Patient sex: M
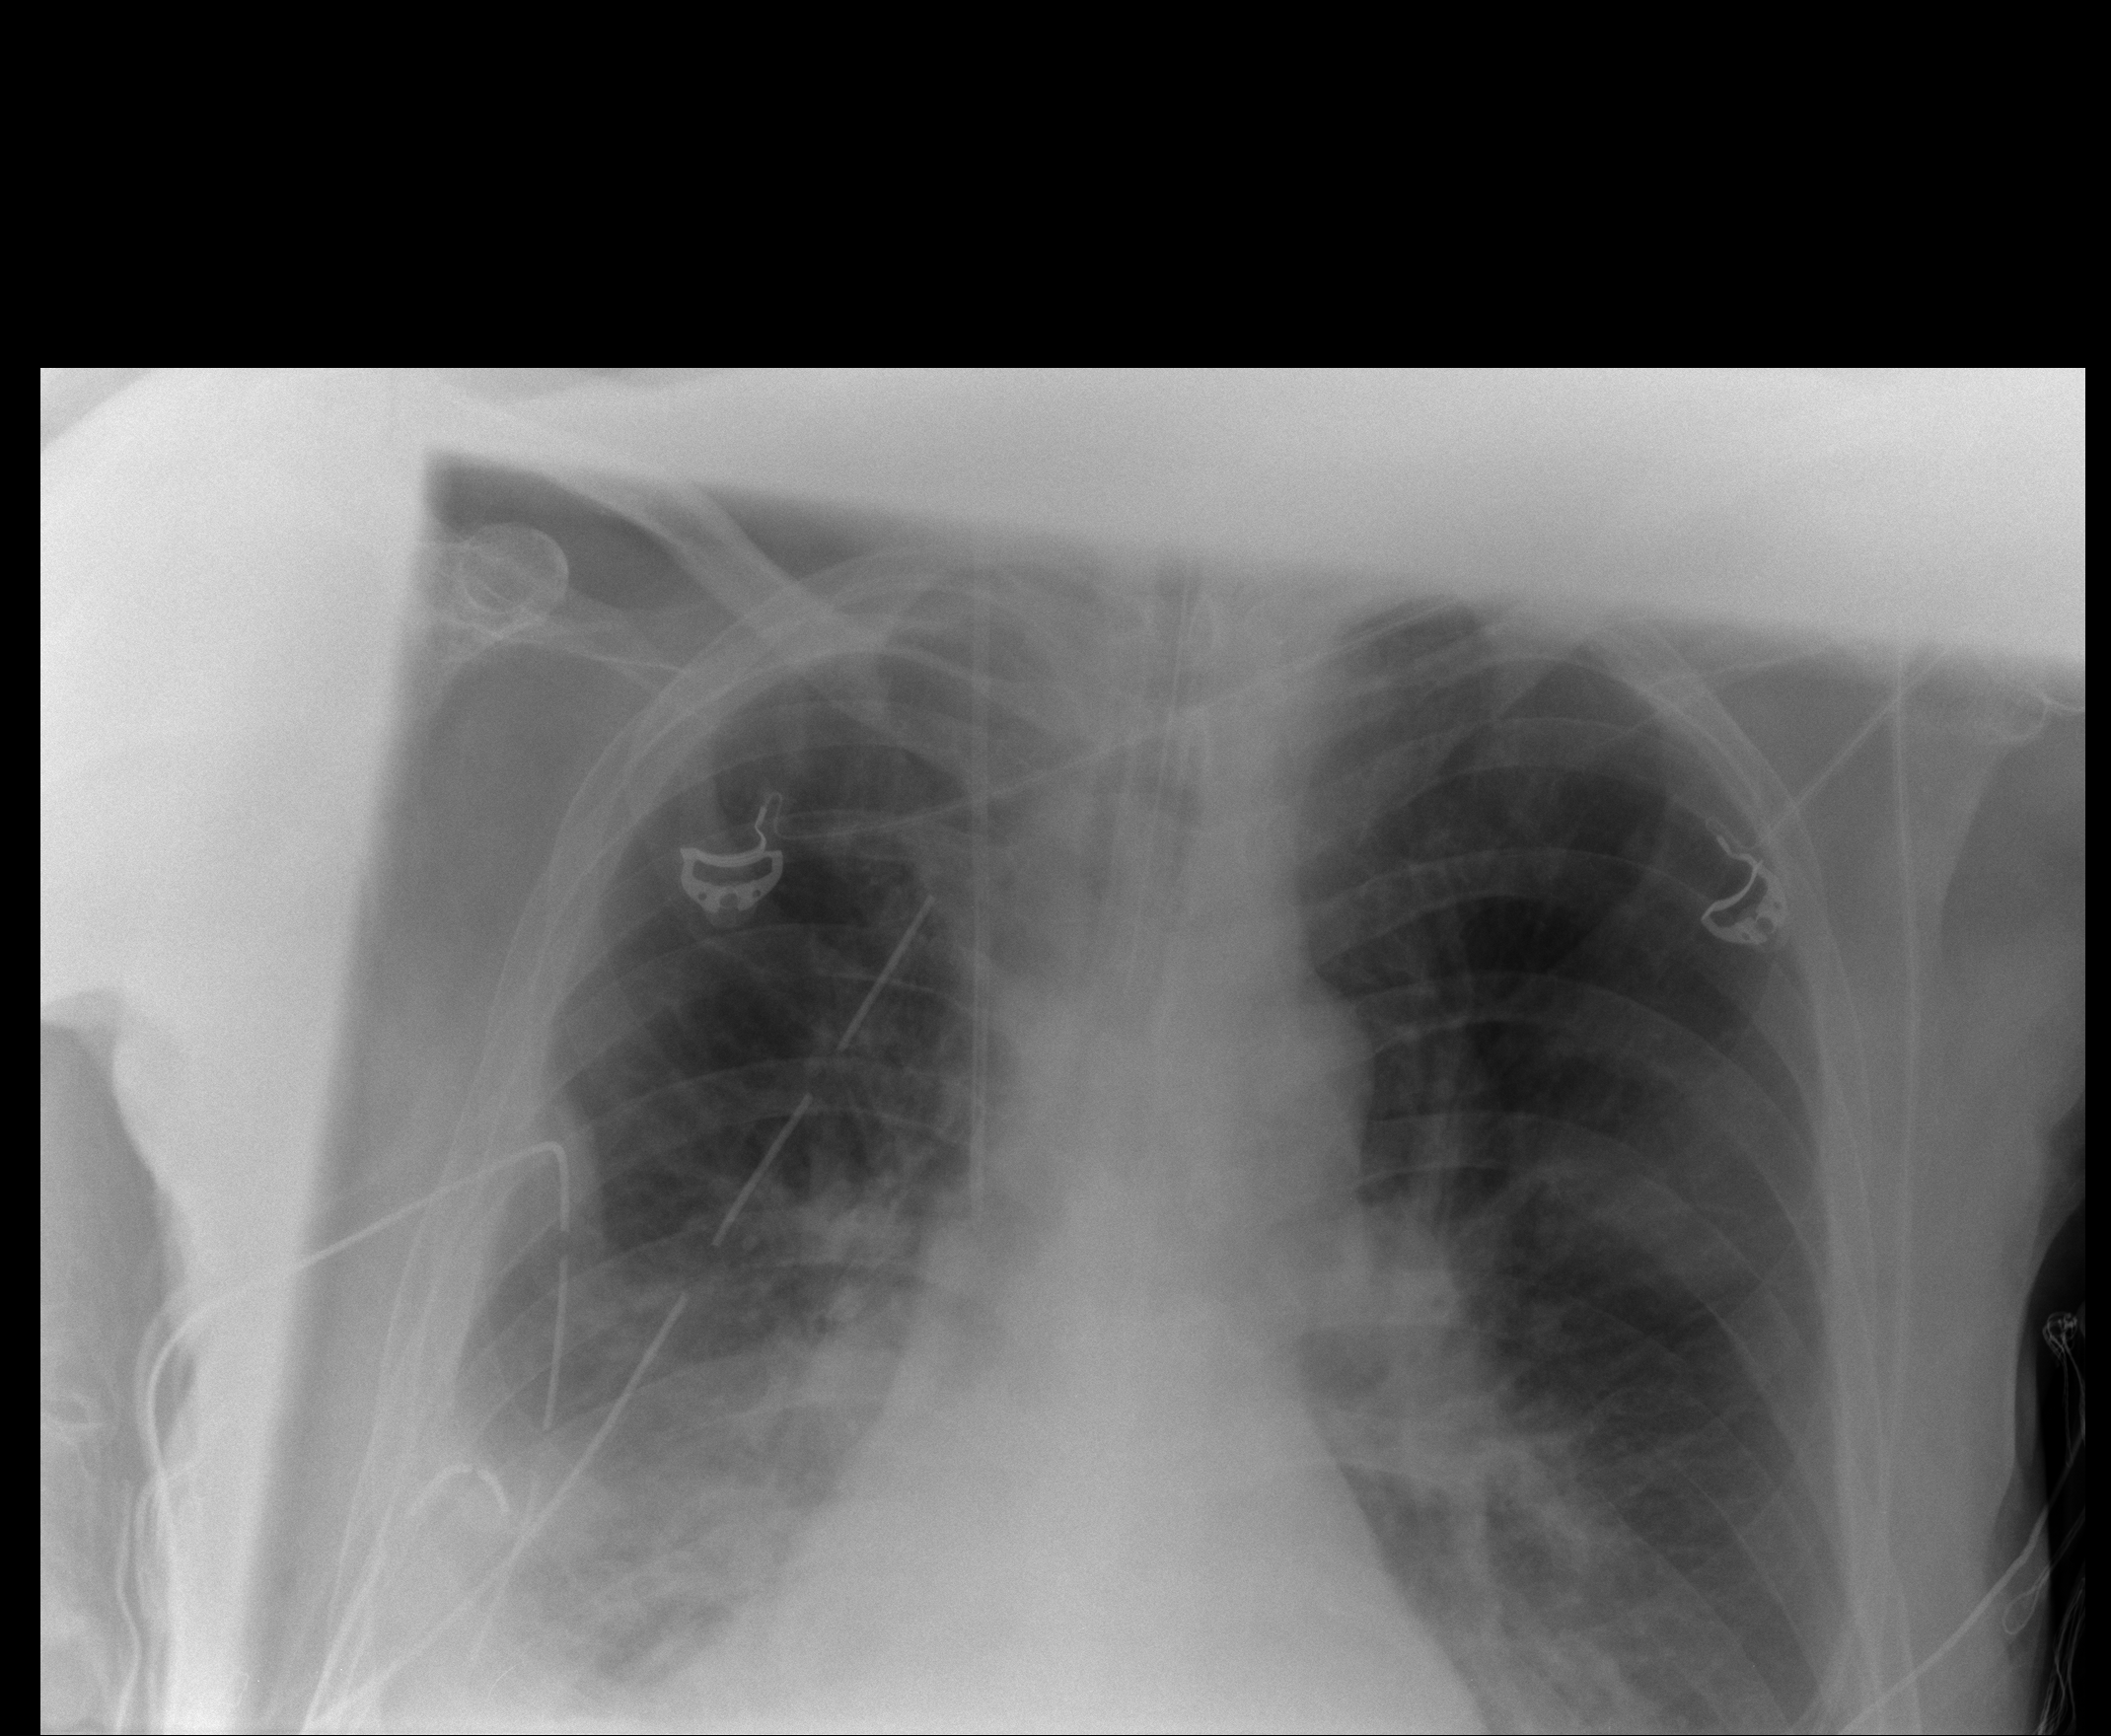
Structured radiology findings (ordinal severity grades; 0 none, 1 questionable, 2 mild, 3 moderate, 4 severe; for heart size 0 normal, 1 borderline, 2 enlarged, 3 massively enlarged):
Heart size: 0
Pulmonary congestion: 0
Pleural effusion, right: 2
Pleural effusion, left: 2
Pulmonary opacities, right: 2
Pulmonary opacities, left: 2
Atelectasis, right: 2
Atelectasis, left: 2